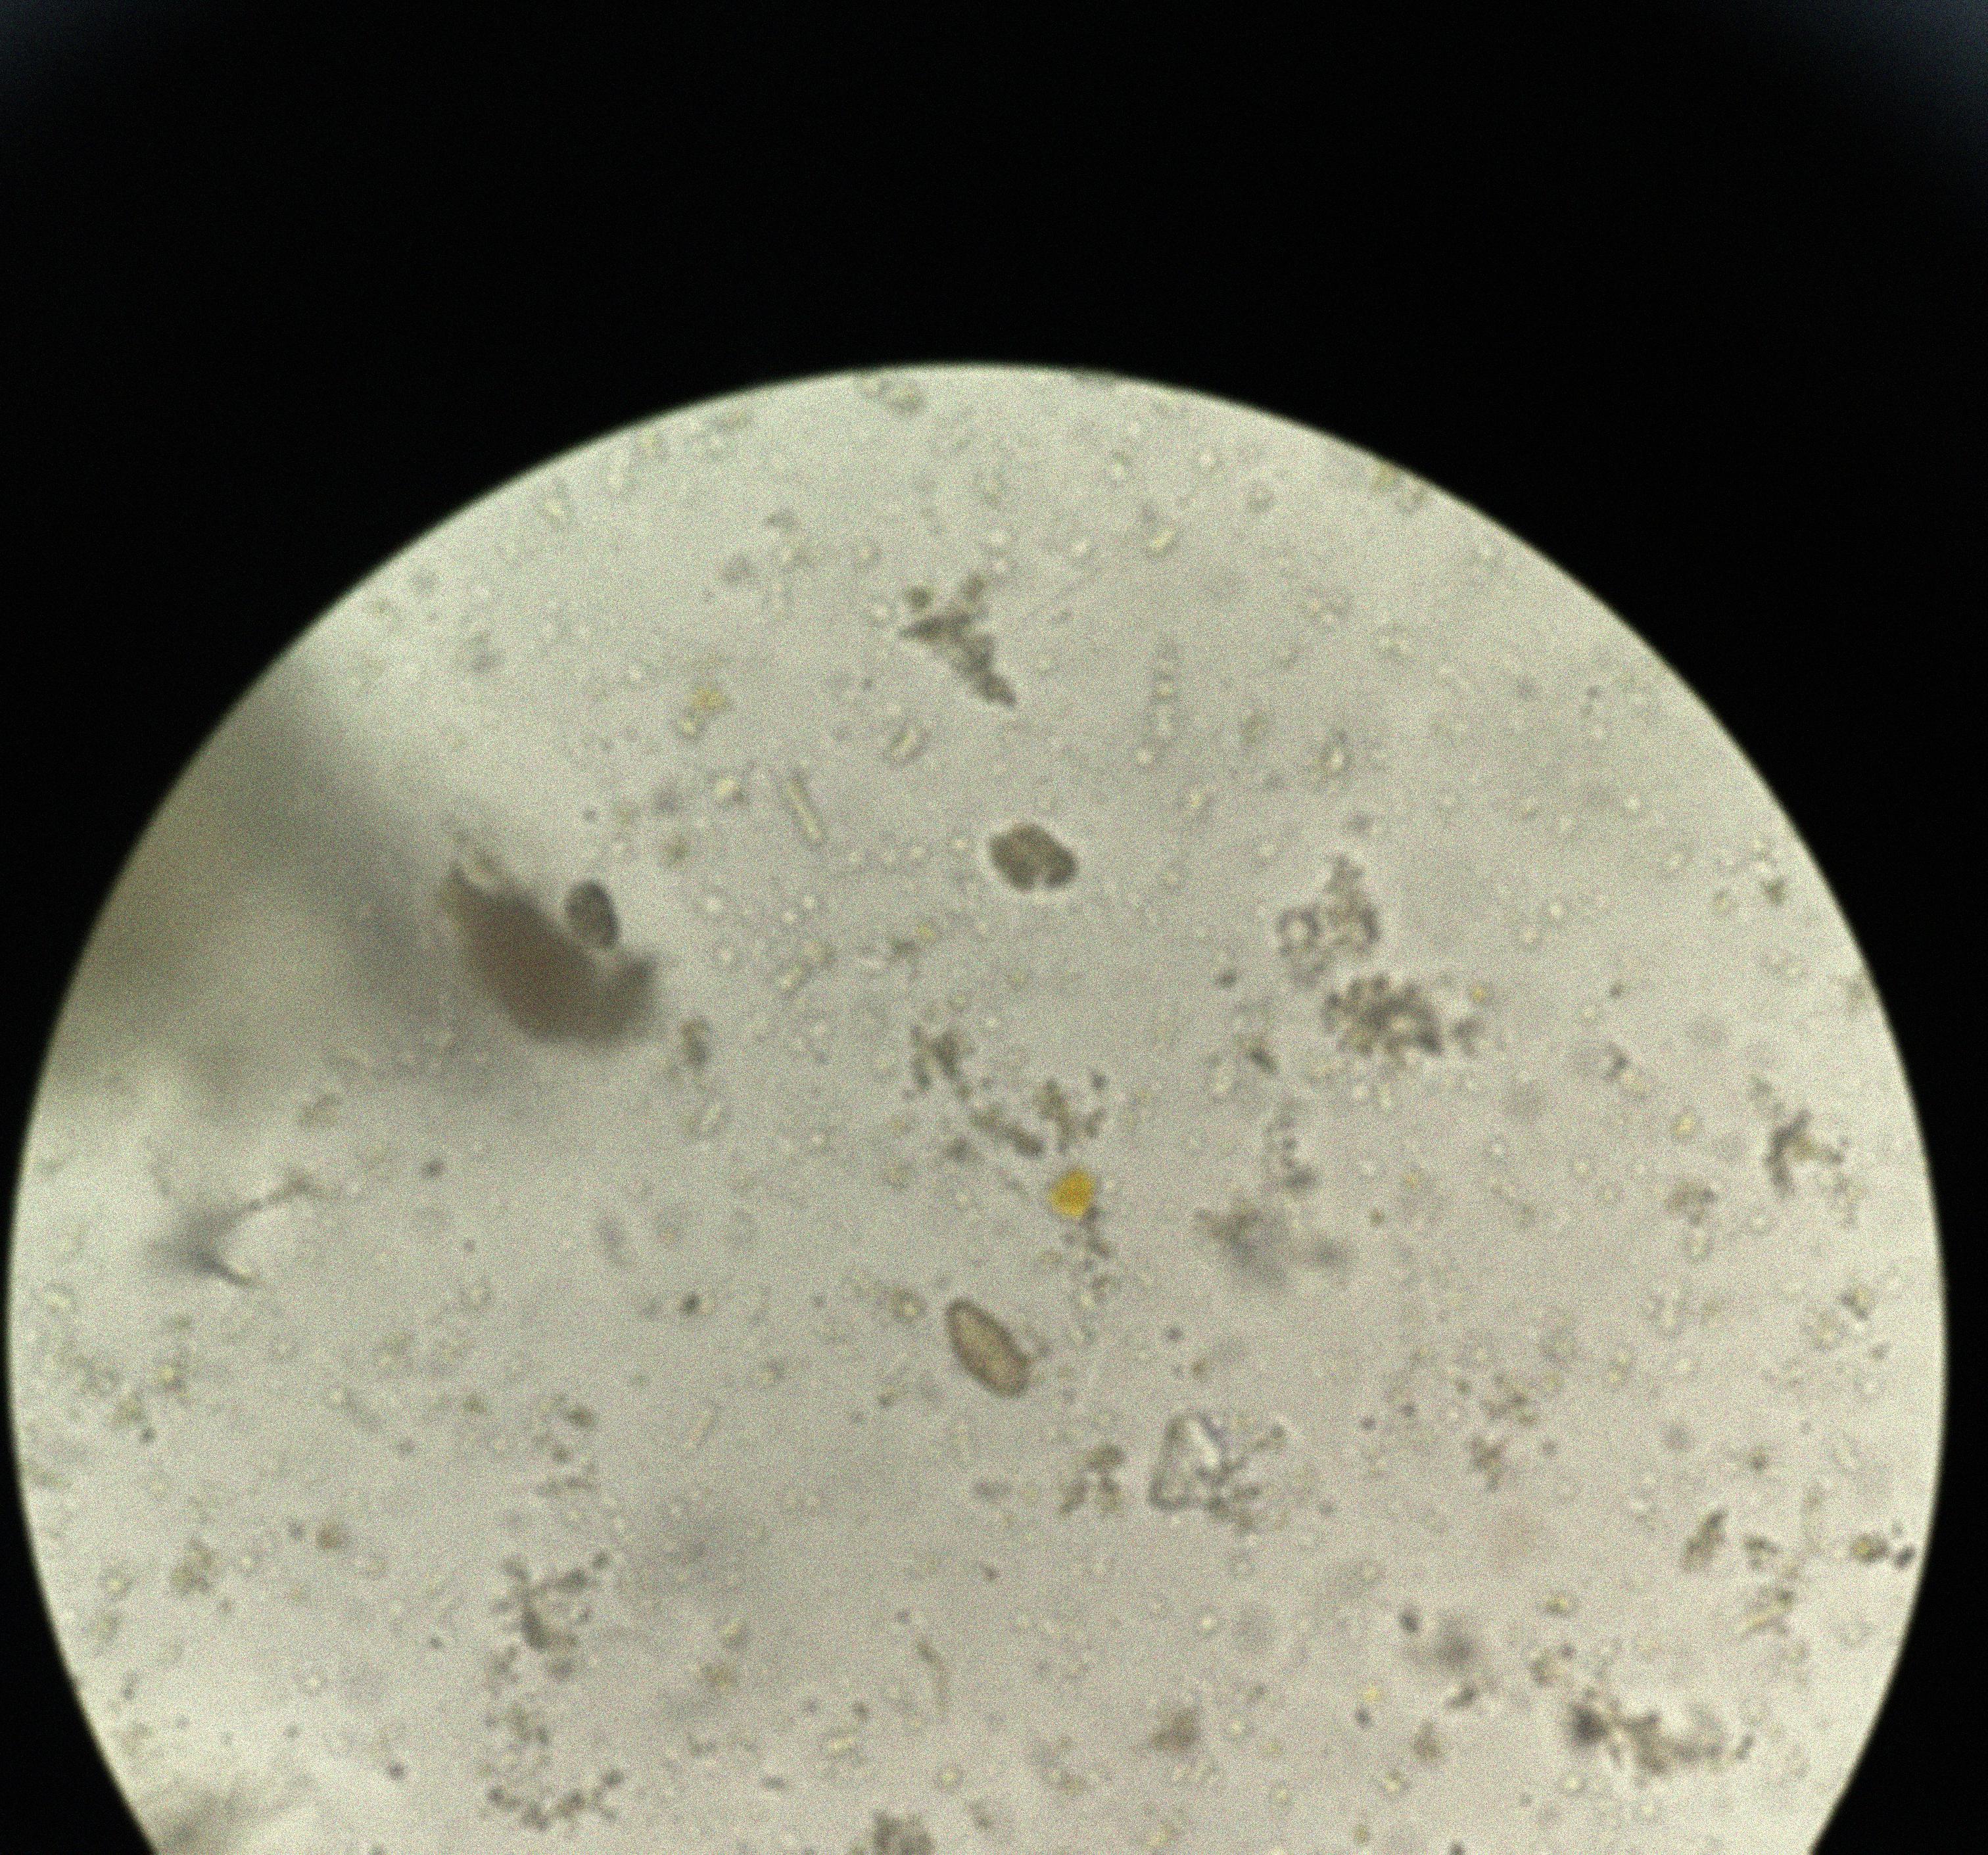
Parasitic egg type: Opisthorchis viverrine